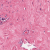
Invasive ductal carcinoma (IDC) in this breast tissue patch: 0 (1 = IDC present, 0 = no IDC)